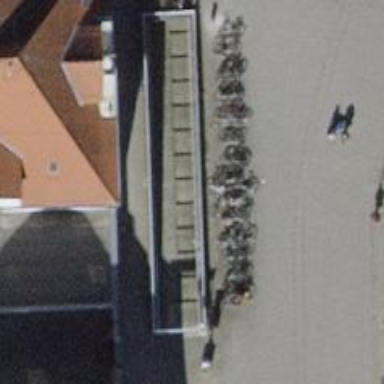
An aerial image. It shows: Bicycle parking area with stands.